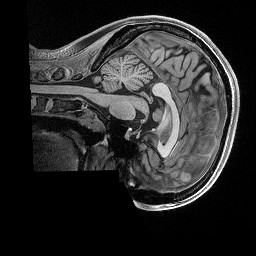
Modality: T1w
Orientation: sagittal
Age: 24
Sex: female
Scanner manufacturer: siemens
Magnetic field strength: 3 T
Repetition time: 2.5 s
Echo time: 0.00296 s